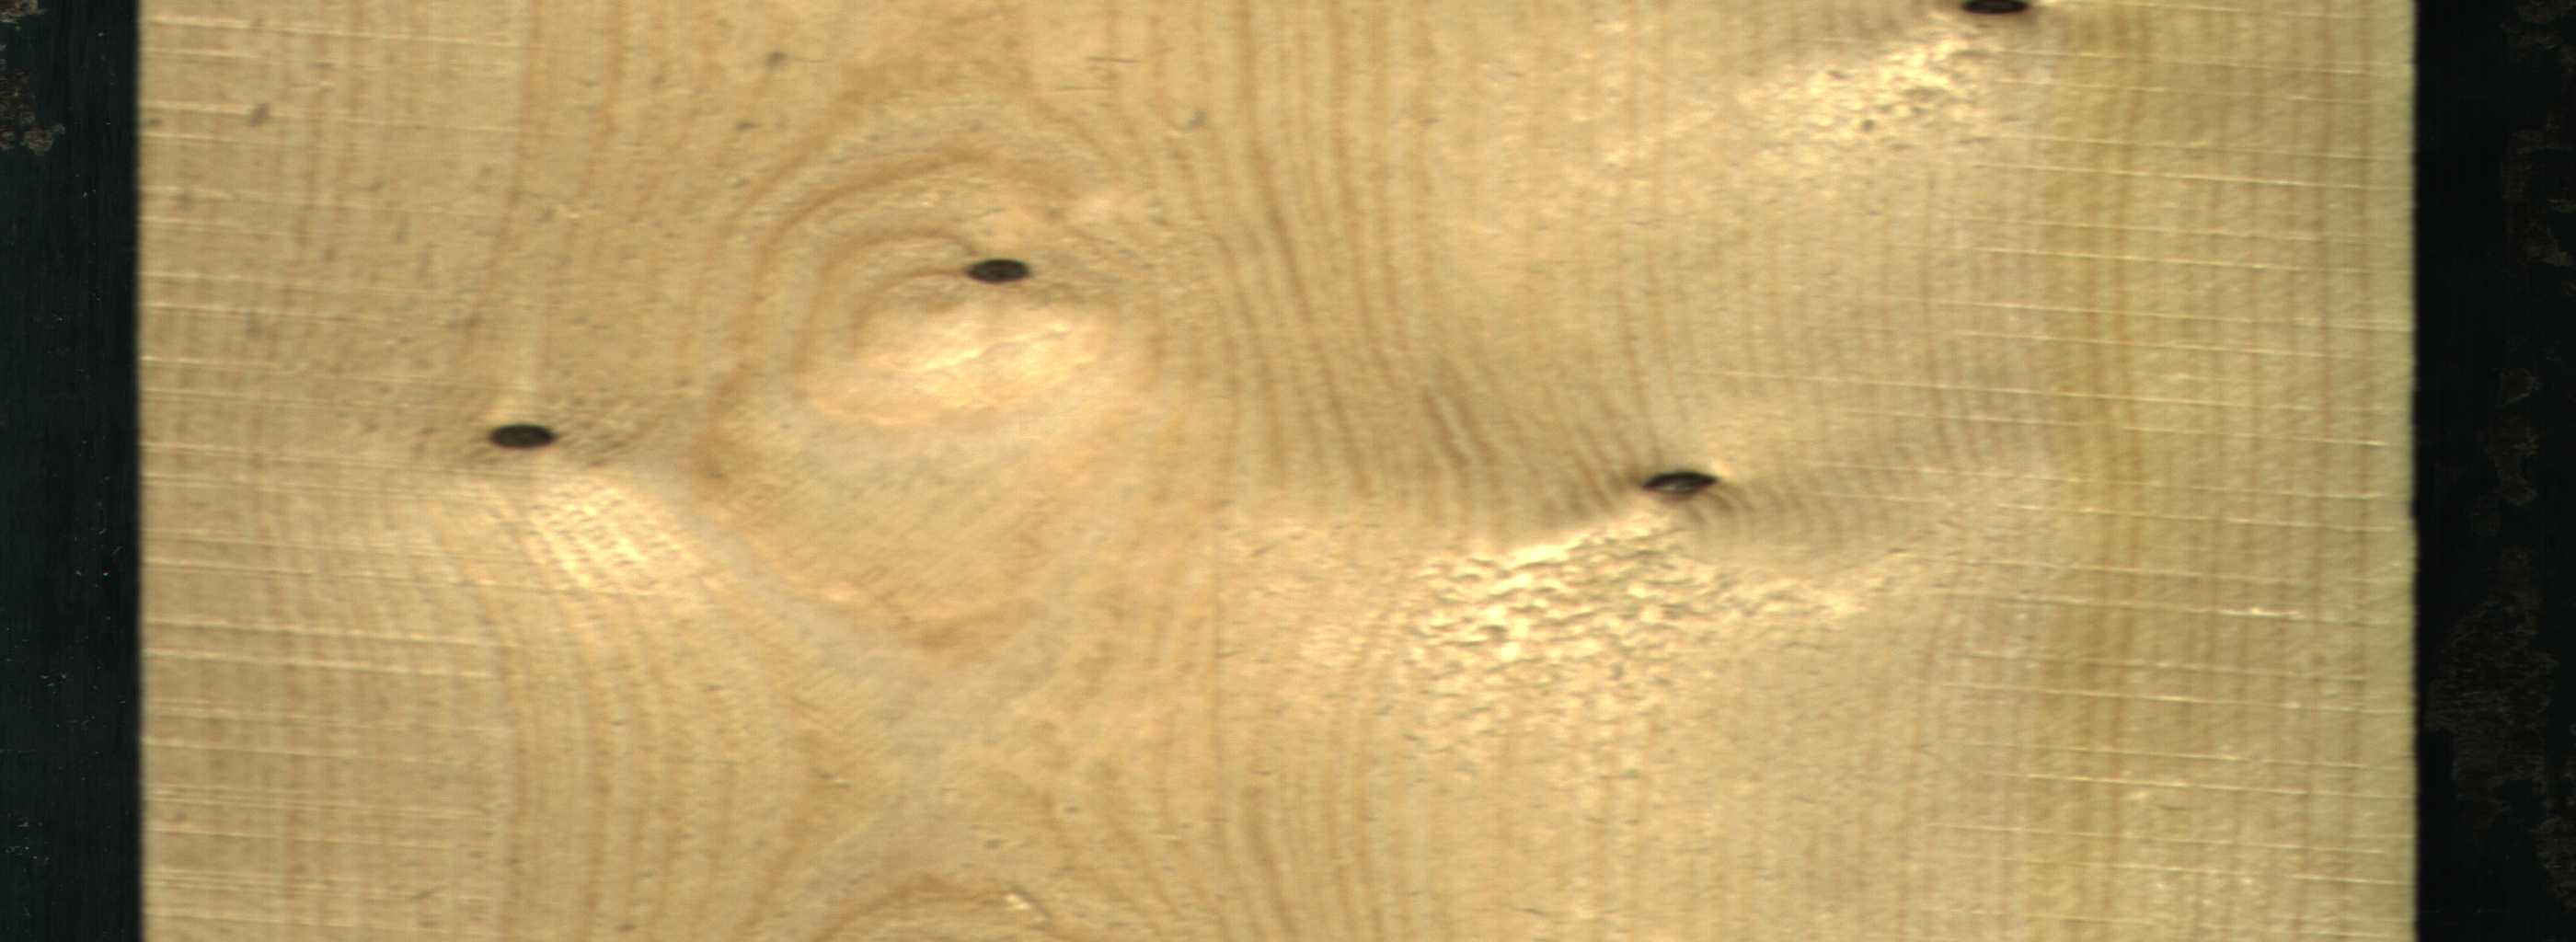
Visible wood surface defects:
Dead_Knot
Dead_Knot
Dead_Knot
Dead_Knot